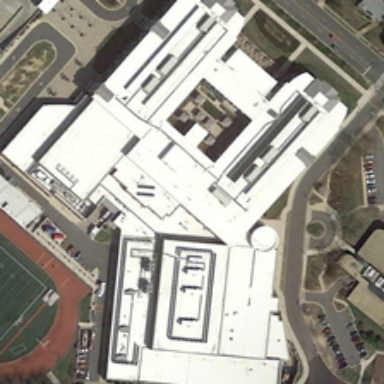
The center is a red square structure, a total of four layers .